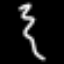
Label: squiggle